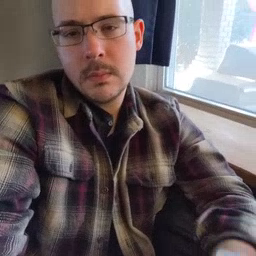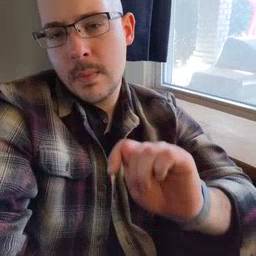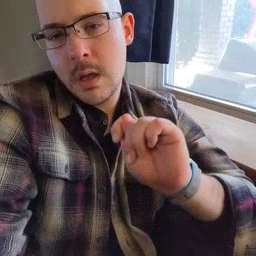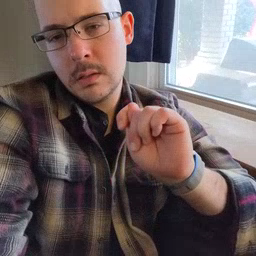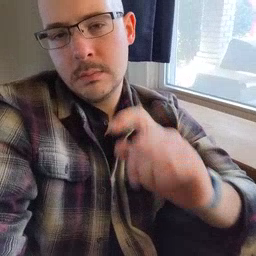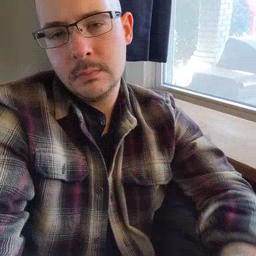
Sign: potty